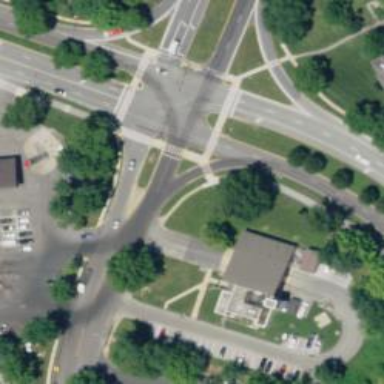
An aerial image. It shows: Footway with asphalt surface and crossing.